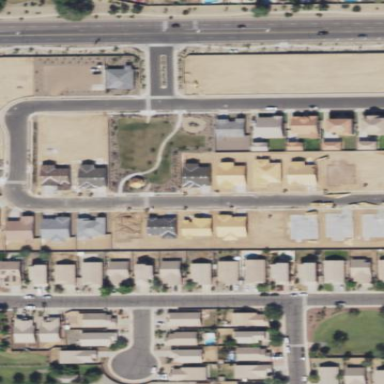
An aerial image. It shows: Residential area composed of single-family homes.